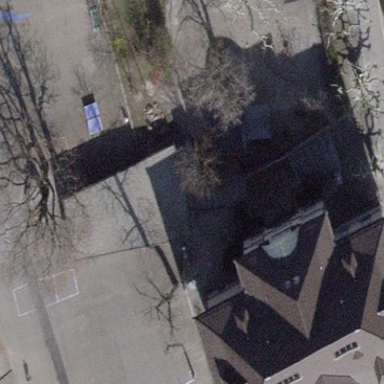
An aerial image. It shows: View of roof of building.